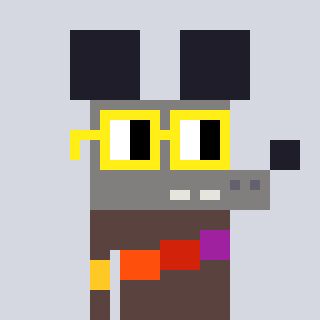
a pixel art character with square yellow glasses, a mouse-shaped head and a darkbrown-colored body on a cool background